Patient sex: M
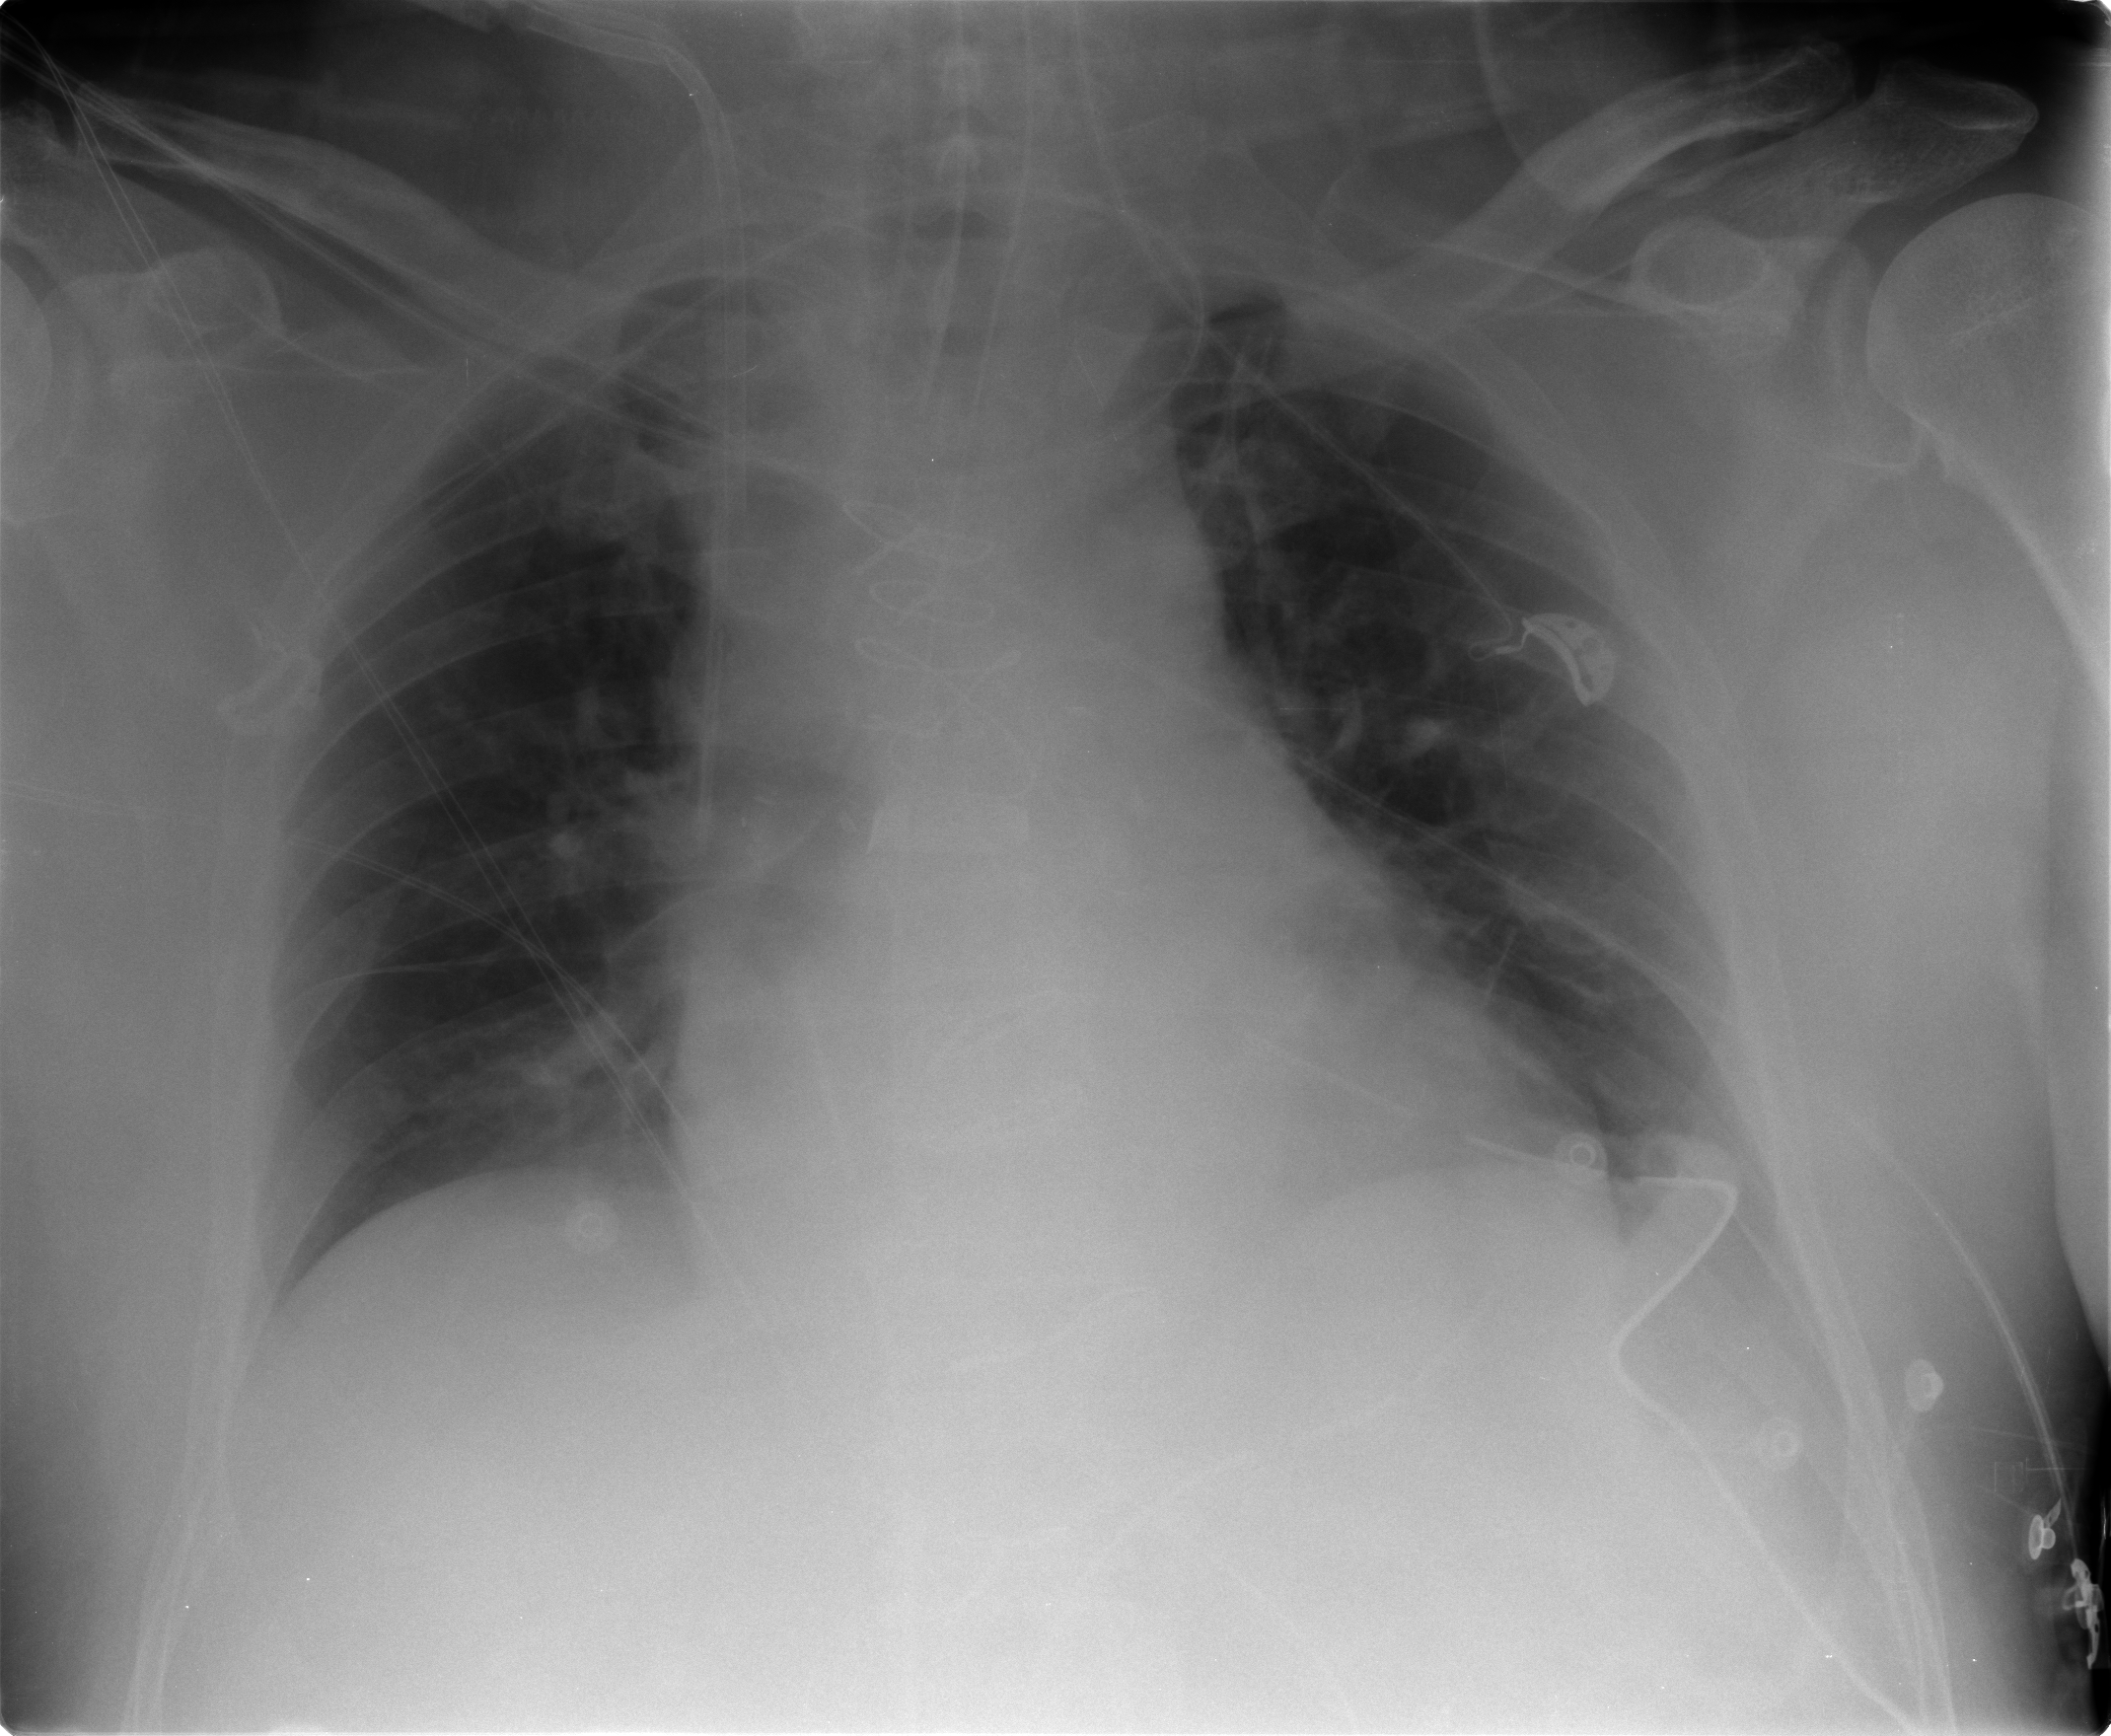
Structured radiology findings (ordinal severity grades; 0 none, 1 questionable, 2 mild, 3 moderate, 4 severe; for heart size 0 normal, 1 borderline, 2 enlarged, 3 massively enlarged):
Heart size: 2
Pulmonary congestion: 1
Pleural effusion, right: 1
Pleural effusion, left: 1
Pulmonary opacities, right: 0
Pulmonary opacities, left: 0
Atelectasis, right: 2
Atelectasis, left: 1